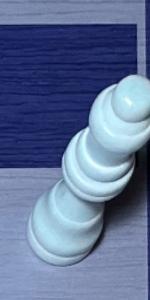
Label: Queen_White